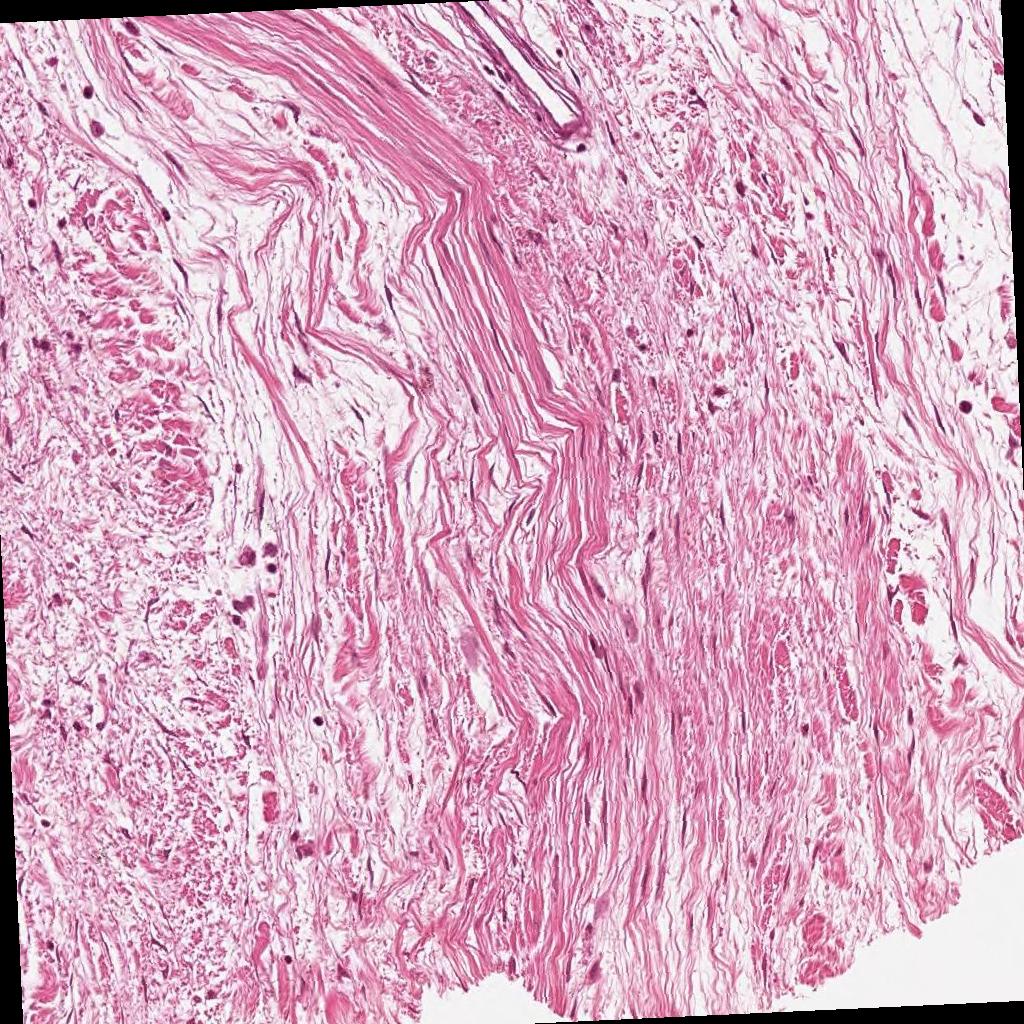
Label: Non-Tumor